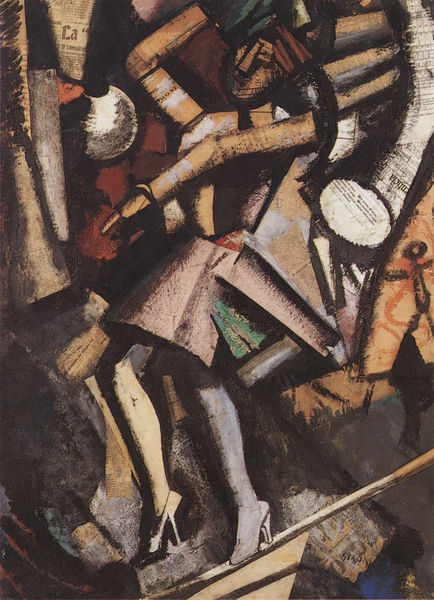
Titel: La ballerina
Künstler: Mario Sironi
Standort: Milano
Institution: Collezione R. Jucker
Schlagwörter: blau, dunkel, fuß, gemälde, hand, kopf, mann, schatten, weiß, frauen, gelb, grün, kubismus, kubistisch, menschen, mädchen, ocker, stadt, ausschnitt, bar, bewegung, braun, bunt, fenster, frau, frisur, grau, holz, hut, kleid, lampe, licht, nacht, nase, orange, schwarz, ölbild, dame, haus, rot, beige, expressionismus, fest, flächig, gesellschaft, malerei, muster, rock, tanz, zylinder, mütze, arm, arme, gesicht, mensch, bildnis, horn, hände, portrait, gehen, auge, figur, haare, kind, bühne, musik, person, tanzen, tänzerin, zilinder, brünett, rosa, kreis, oval, rund, stock, chaos, stillleben, beine, bein, bücher, papier, enge, italien, noten, schuhe, stab, moderne, laufen, abstrakt, flächen, modern, formen, monochrom, linien, primitivismus, füsse, figuren, treppe, wild, steif, ernst, kammer, bretter, neue sachlichkeit, fallen, freude, collage, umriss, foto, kante, futurismus, eng, schild, hacken, düsternis, höhe, eckig, form, straßenszene, zeitung, durcheinander, konturen, soldat, kugel, tasche, schuh, puppe, schematisch, beckmann, geometrisch, gedeckt, glasmalerei, expressiv, picasso, fall, sturz, schatte, schreiten, urban, dunel, männchen, absätze, pumps, gedeckte farben, stange, absatz, leigen, welt, schief, blech, geometrie, quadrat, tänzer, erdtöne, kuben, dumpf, primitiv, duchamp, konstruktivismus, kubisch, bund, rohr, marionette, balance, figut, kubus, gleichgewicht, indianer, kristallin, splitter, abstrackt, dinge, röhre, umrandet, okka, analytisch, absturz, balla, braque, schearz, leger, max beckmann, stöckelschuhe, zusammenbruch, einzelteile, highheels, kippen, kolage, syntetisch, glätte, roboter, absatzschuhe, hohe schuhe, zersplitterung, stöckelschuh, manechino, wanken, brac, giacomo, aumeln, braun beige, disbalance, frazu, futuristisch?, italieer, marm, seiltanz, taumeln